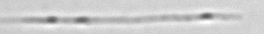
Label: Leptocylindrus